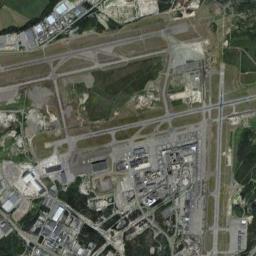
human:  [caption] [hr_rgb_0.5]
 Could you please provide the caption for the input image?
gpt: This airport has only one runway, And its color is grey .

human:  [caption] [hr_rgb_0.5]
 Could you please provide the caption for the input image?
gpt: There is an airport in the field with some runways next to many houses .

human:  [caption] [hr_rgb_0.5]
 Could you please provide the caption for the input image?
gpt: An airport with some staggered runways on the lawn and some buildings beside .

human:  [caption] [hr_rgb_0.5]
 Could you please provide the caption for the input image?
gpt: A complex airport with many runways and buildings .

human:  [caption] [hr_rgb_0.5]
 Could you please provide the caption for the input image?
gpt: The airport has many intersecting roads .